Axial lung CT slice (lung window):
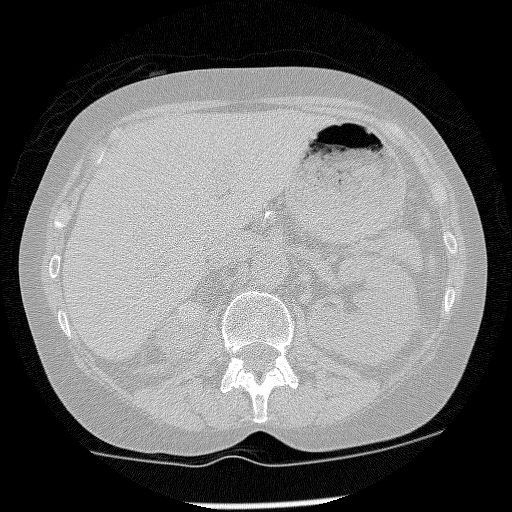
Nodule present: no